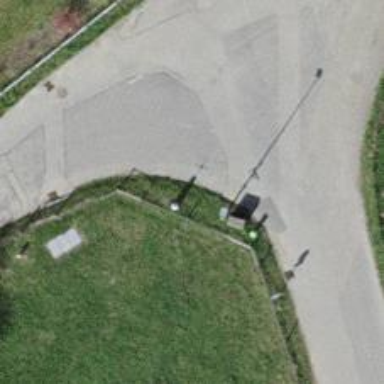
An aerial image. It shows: Historic wayside cross.